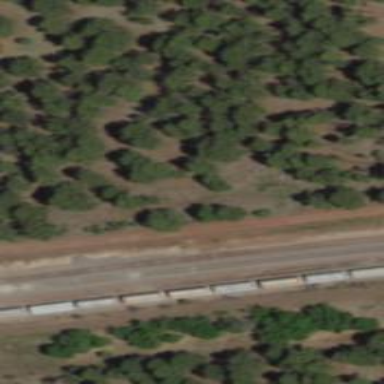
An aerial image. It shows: Railway siding with rails.